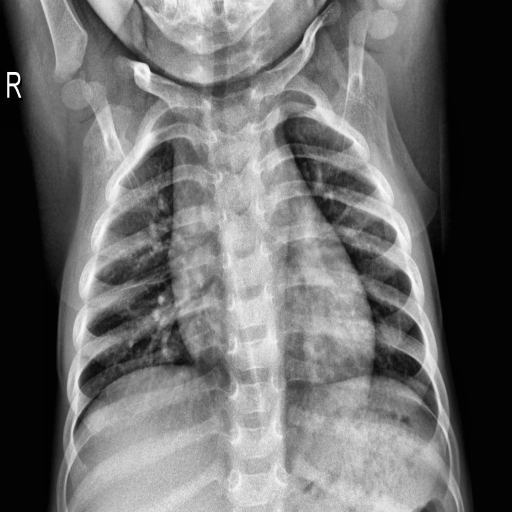
Finding: NORMAL